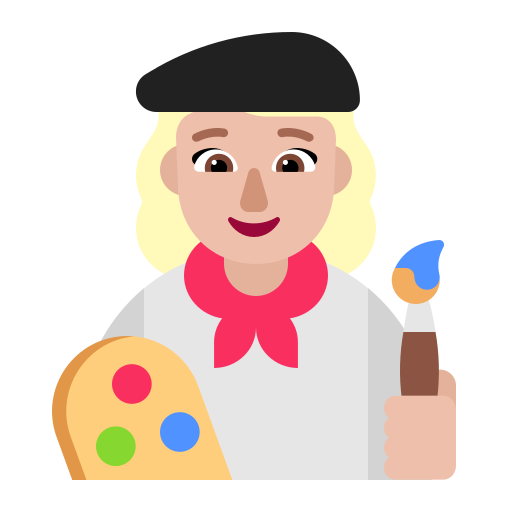
woman artist flat  light